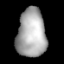
Tissue: lung
Cell type: Epithelial cells
Senescence score: 0.1932
Nuclear area (px): 1369
Mean DAPI intensity: 170.184